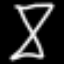
Label: hourglass